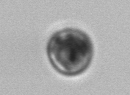
Label: Dinophyceae